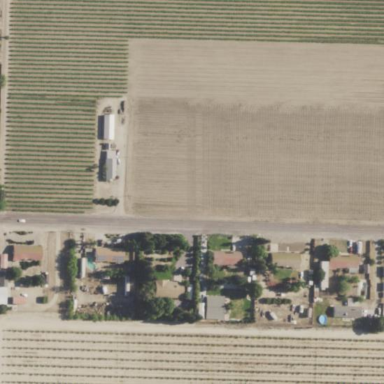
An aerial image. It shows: Vineyard.